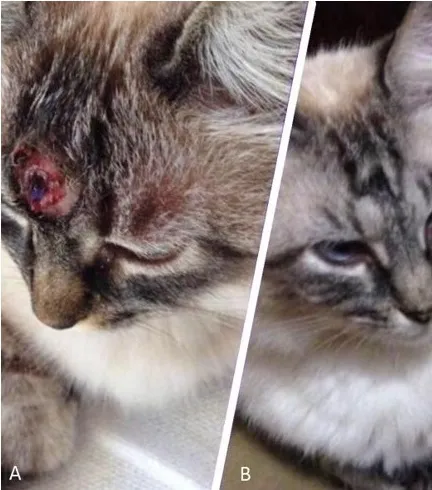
Evolution of lesions after photodynamic therapy (fourth case).
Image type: medical_photograph (skin_photograph)